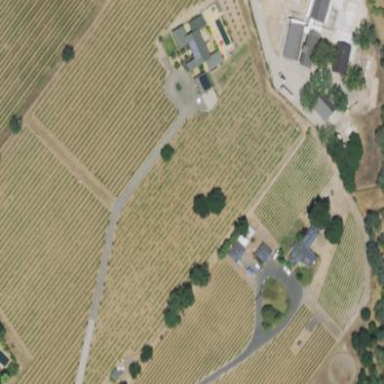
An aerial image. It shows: Vineyard with wine grapes as the main crop.